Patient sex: F
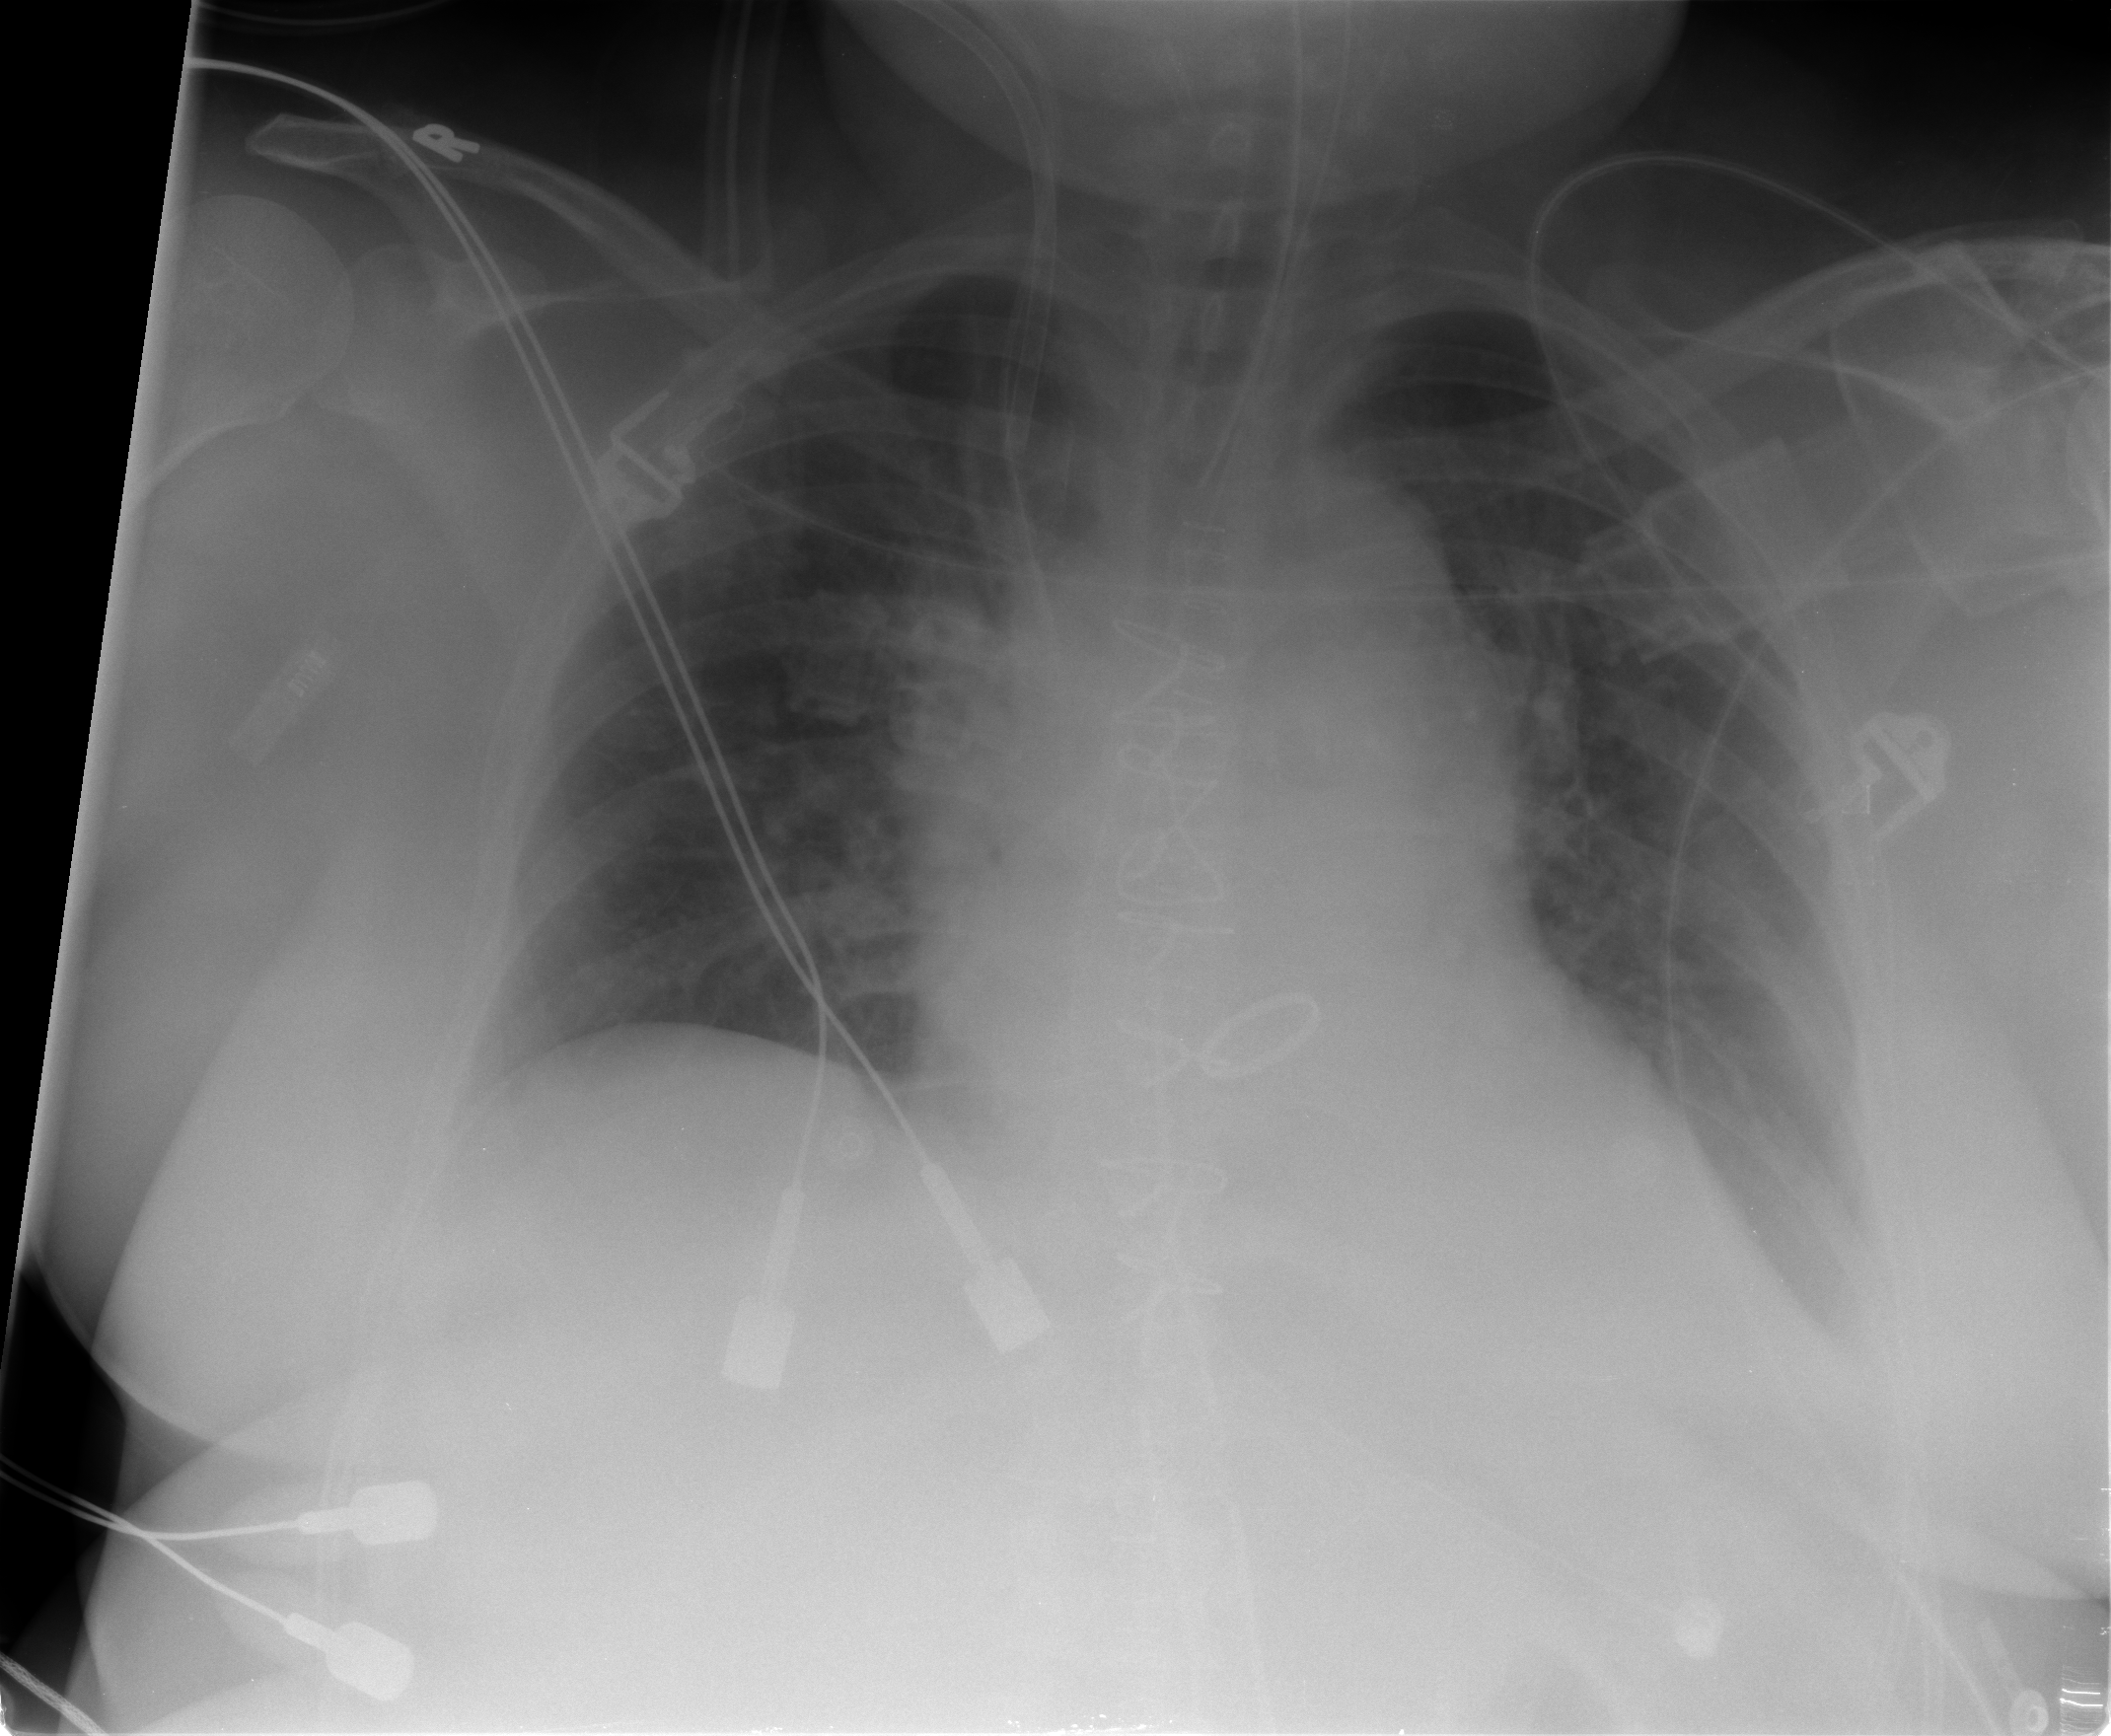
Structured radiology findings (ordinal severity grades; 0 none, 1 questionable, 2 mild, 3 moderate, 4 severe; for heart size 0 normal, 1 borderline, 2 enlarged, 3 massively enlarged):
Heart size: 2
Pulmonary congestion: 2
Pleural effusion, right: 0
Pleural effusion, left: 2
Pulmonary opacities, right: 0
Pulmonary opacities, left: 0
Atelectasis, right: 0
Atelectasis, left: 2